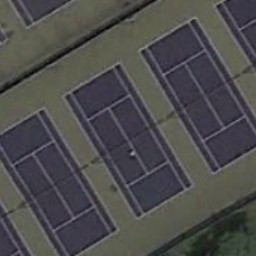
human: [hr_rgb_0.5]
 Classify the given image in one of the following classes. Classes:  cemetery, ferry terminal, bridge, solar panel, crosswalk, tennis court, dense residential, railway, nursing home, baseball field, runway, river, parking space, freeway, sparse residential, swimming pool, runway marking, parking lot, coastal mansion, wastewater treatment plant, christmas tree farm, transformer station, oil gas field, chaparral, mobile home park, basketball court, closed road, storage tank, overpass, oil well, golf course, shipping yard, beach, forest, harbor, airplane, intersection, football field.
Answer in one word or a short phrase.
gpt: tennis court